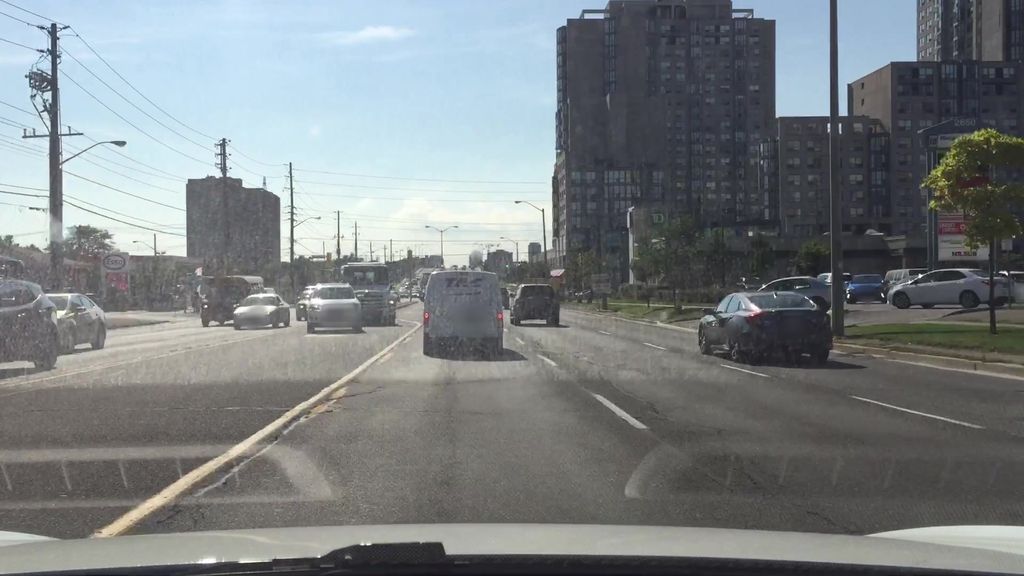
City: toronto